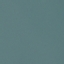
Land use / land cover: SeaLake